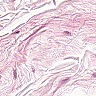
Metastatic tissue present: no